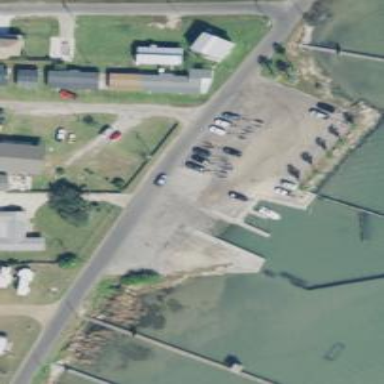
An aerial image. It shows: Slipway on leisure land.